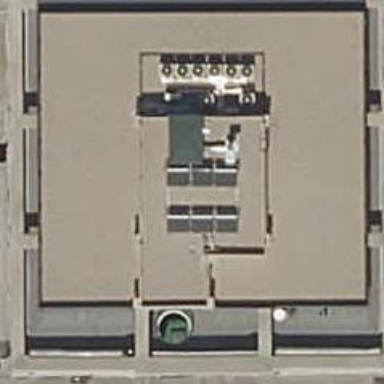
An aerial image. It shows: Industrial building.